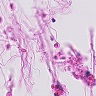
Metastatic tissue present: no